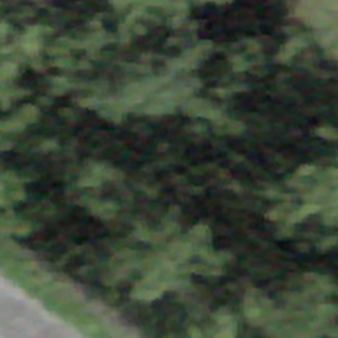
Label: other